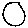
Label: circle